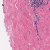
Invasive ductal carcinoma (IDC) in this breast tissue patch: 0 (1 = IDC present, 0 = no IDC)